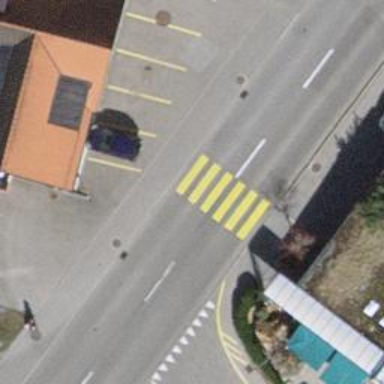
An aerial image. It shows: Marked crossing with zebra stripes on the road.